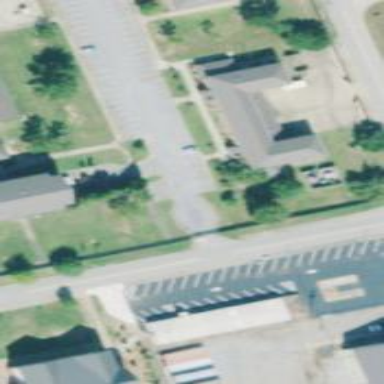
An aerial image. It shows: Residential road.